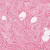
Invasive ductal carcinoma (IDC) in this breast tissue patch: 0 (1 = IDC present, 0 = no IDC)